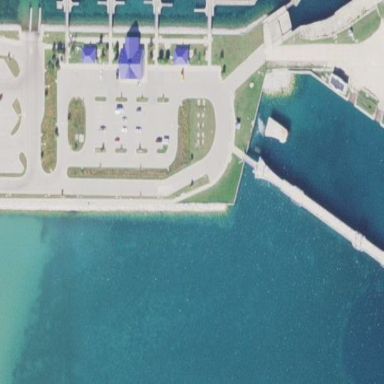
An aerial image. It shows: Man-made pier.